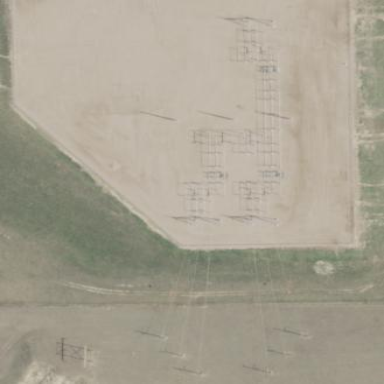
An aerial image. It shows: Transmission level substation.